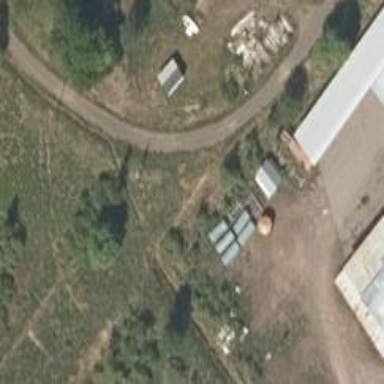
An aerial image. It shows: Sub station for power transmission.